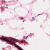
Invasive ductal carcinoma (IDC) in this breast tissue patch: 0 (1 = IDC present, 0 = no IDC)